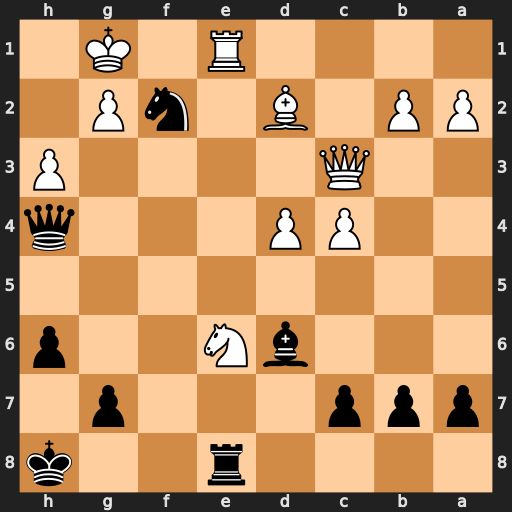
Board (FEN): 4r2k/ppp3p1/3bN2p/8/2PP3q/2Q4P/PP1B1nP1/4R1K1
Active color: b
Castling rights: -
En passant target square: -
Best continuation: Ne4 Rxe4 Qxe4